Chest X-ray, PA view. Patient: 39 years old, sex F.
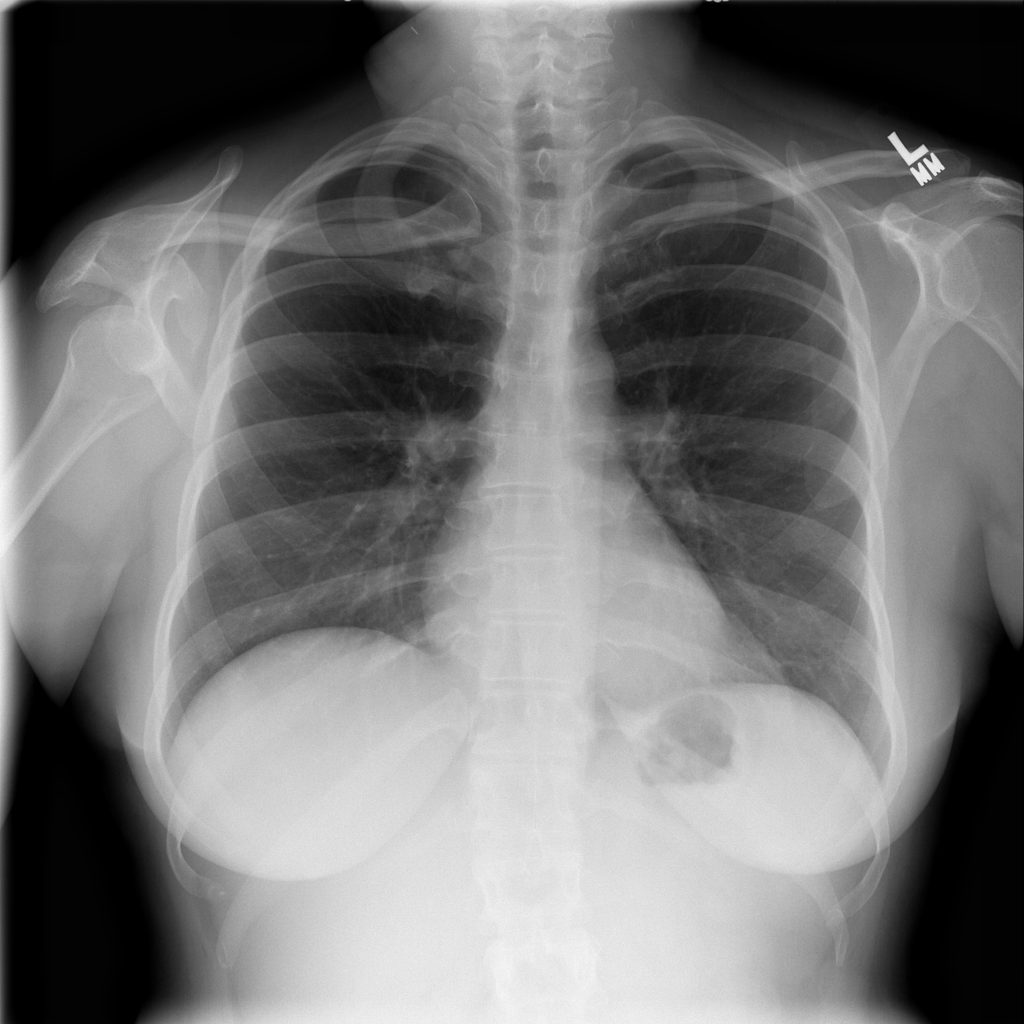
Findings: No Finding